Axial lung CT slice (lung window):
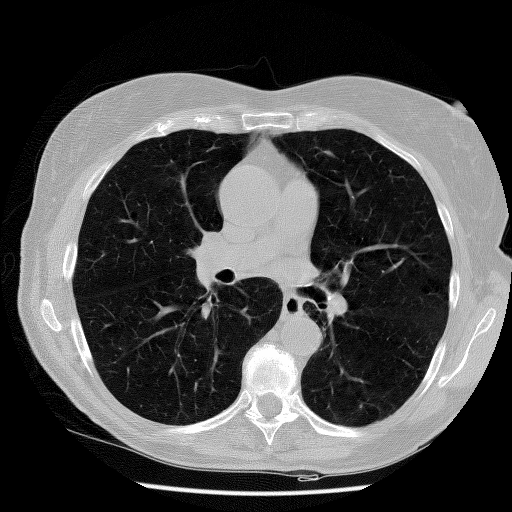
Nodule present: no